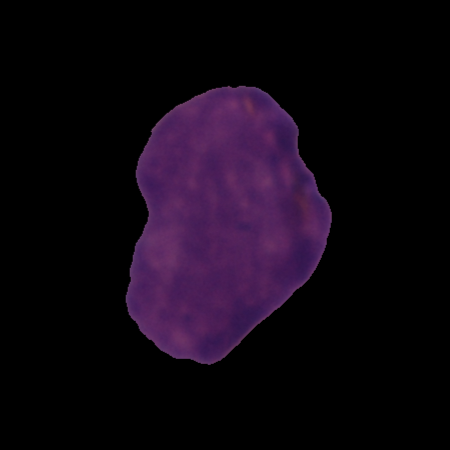
Label: cancer